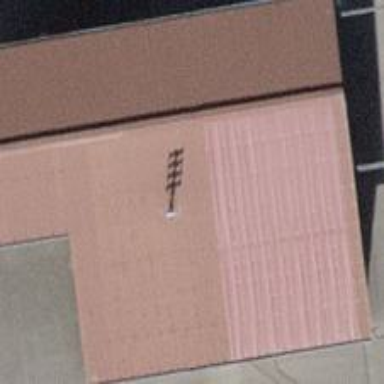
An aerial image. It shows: Gabled roof on farm auxiliary building.